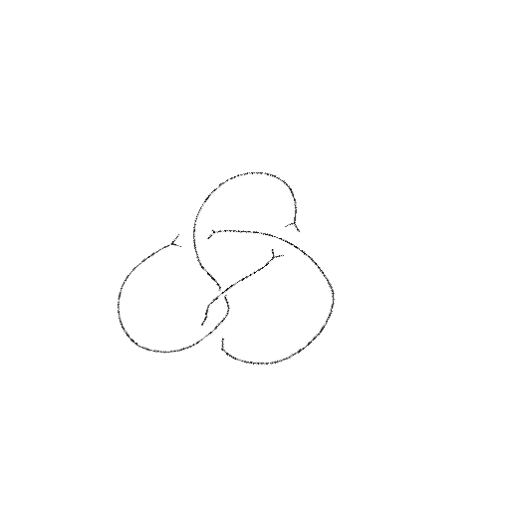
Crossing number: 4